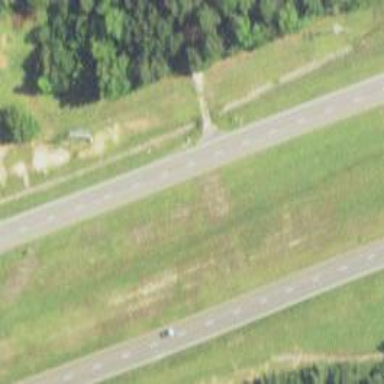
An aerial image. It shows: Asphalt trunk highway.